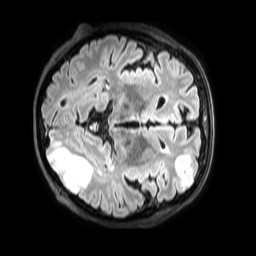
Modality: FLAIR
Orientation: axial
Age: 56
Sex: male
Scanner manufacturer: philips
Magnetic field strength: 3 T
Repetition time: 4.8 s
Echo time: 0.2755 s